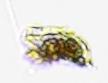
Label: Detritus